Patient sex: F
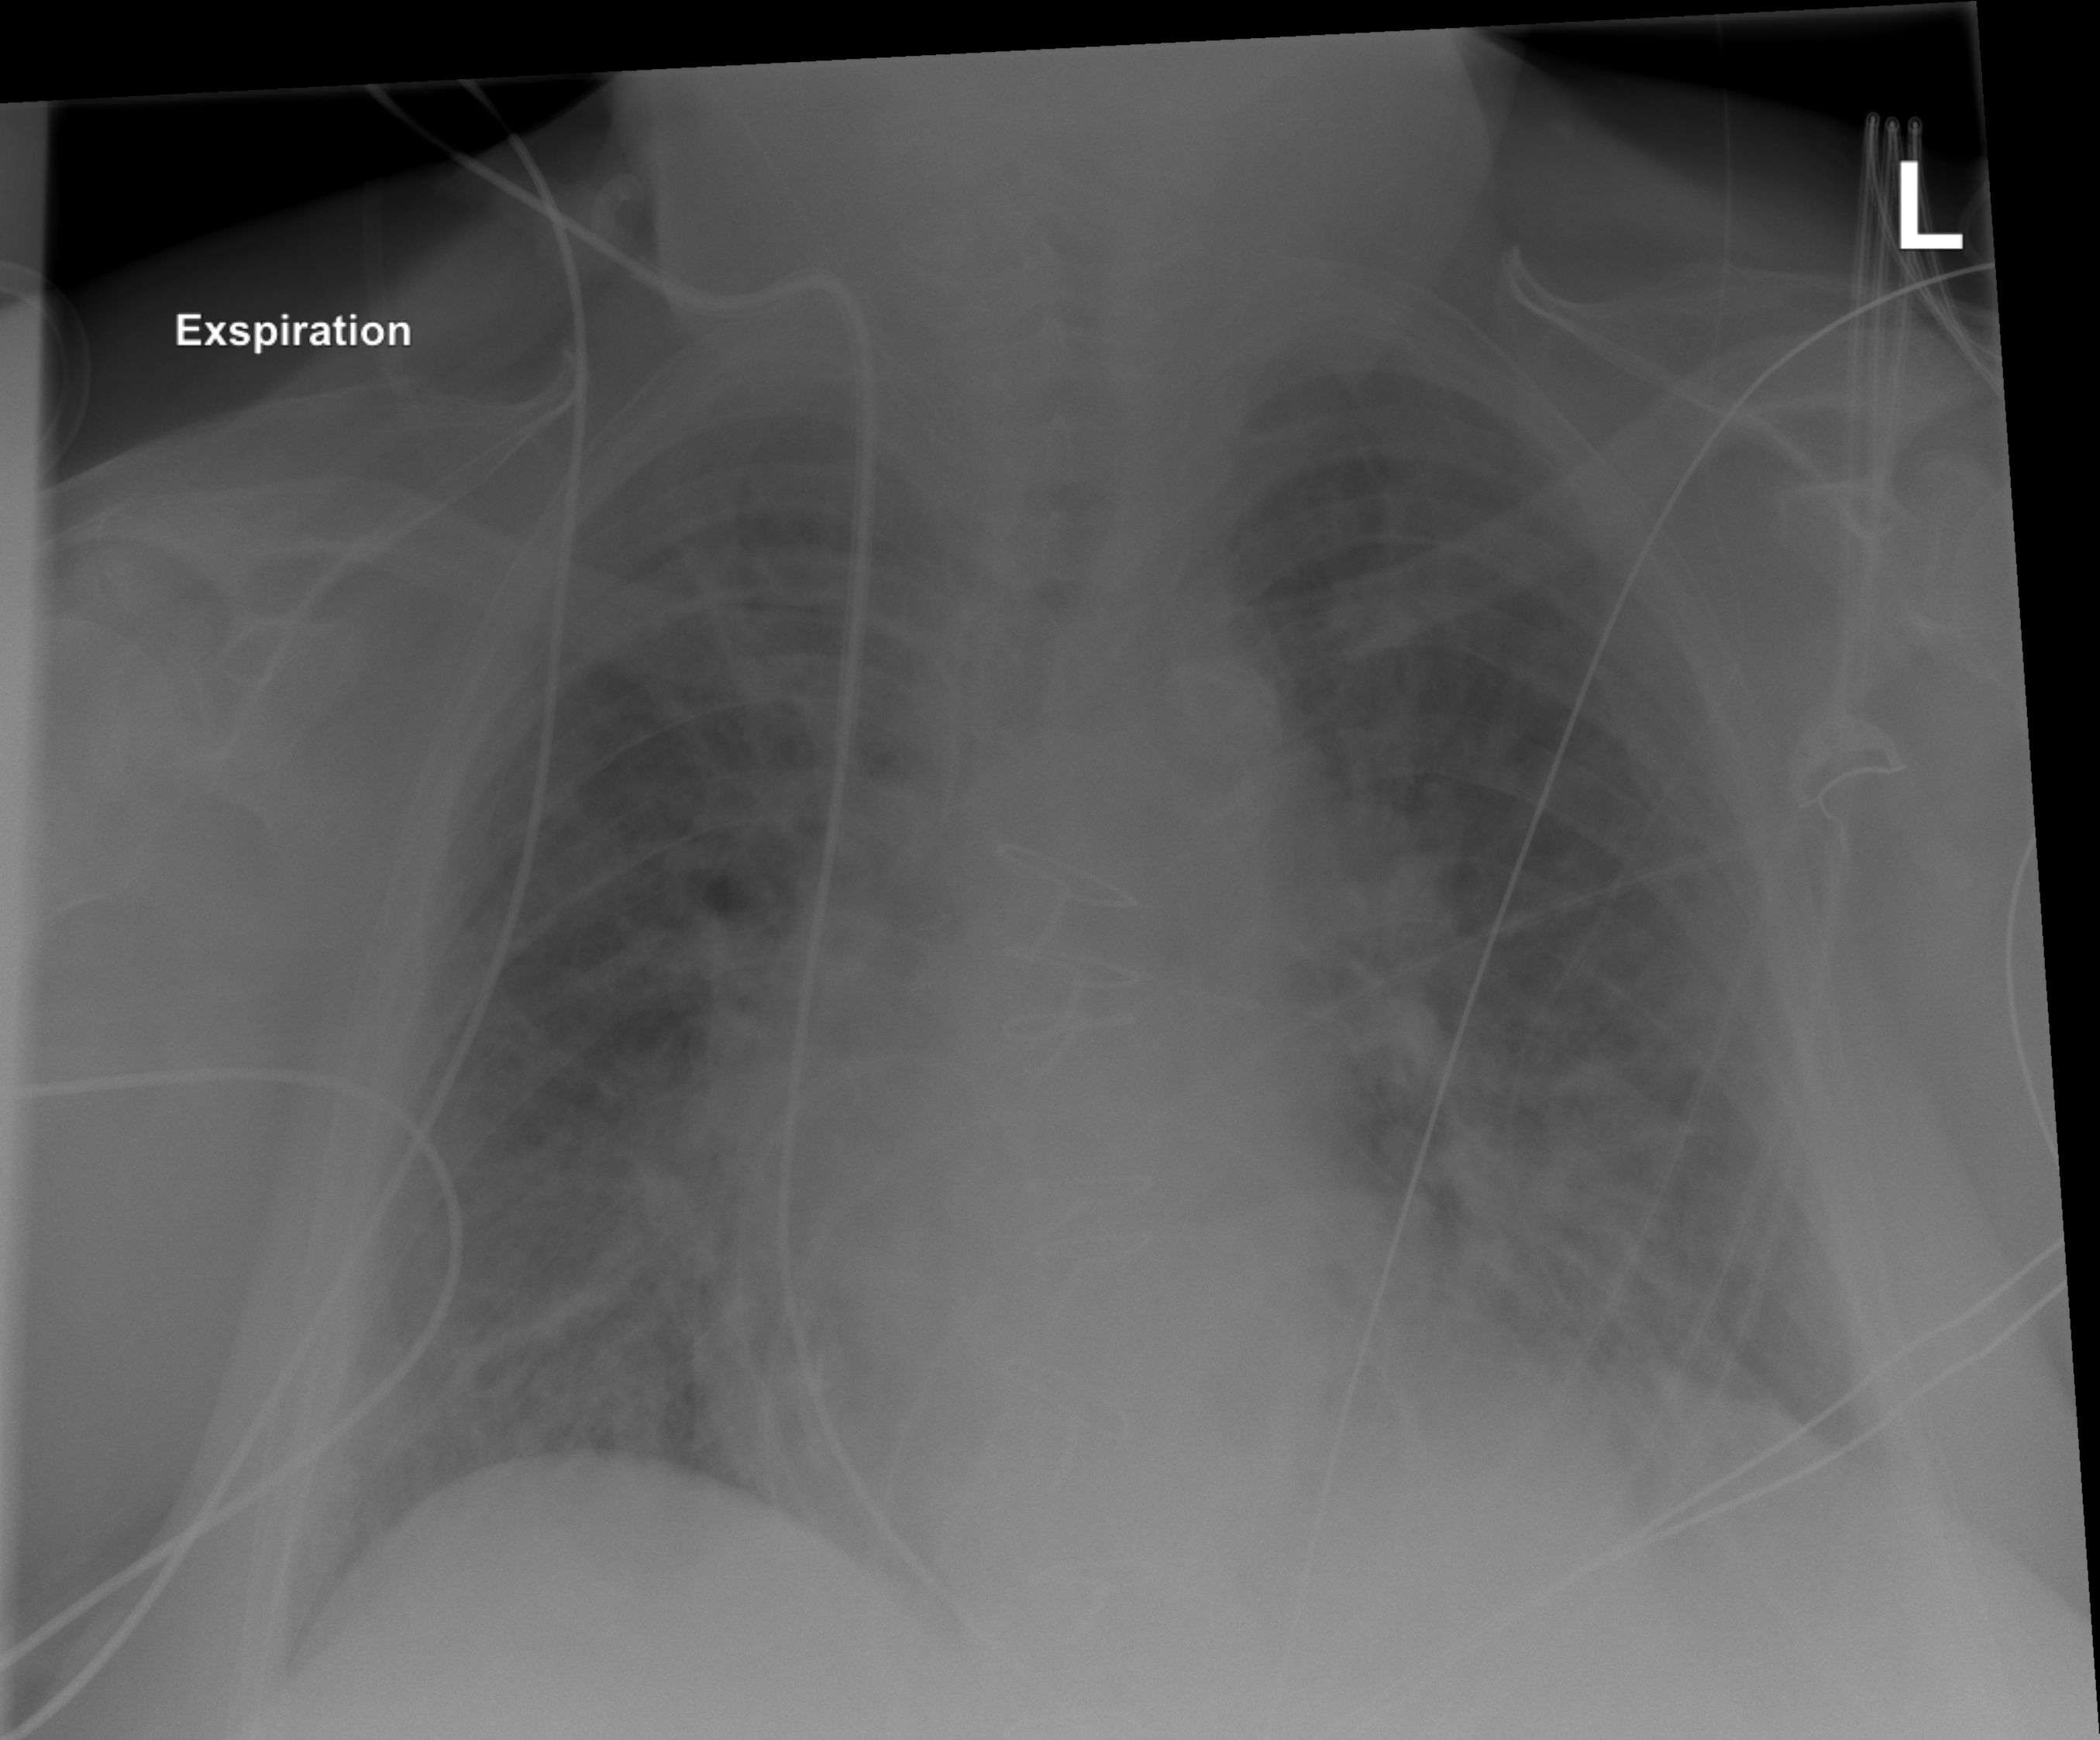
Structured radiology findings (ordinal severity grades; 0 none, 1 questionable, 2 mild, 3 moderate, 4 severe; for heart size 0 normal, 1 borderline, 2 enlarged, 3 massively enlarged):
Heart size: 1
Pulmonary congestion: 0
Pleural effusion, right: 0
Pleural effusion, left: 0
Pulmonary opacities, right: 2
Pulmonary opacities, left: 0
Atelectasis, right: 0
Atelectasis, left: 0